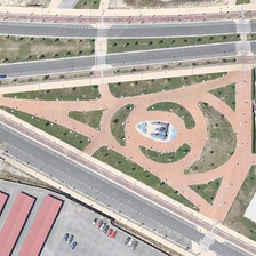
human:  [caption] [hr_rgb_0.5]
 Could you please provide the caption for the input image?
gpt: the quadrilateral square is like a plane .

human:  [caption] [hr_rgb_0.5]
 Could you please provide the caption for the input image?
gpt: the the triangle square with red paths and lawns is at the angle of two freeways .

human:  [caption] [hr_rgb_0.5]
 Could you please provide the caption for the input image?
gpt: this square sits at the coner of two wide roads next to a parking lot .

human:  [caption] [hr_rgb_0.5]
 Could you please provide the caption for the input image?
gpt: at the corner of an intersection  there is a triangle square with red paths and lawns .

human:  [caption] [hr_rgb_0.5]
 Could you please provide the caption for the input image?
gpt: an almost triangular square is between two non parallel roads .